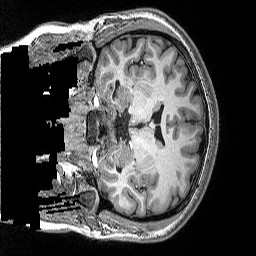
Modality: T1w
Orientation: coronal